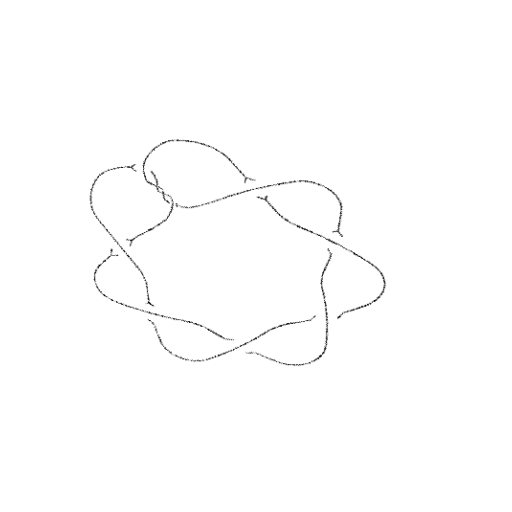
Crossing number: 10